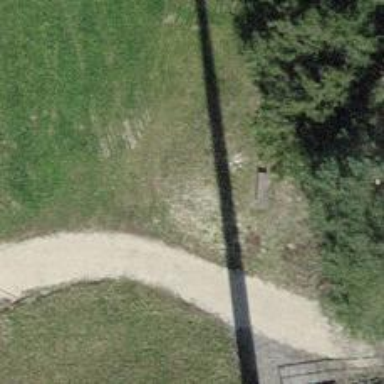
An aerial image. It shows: Bench.